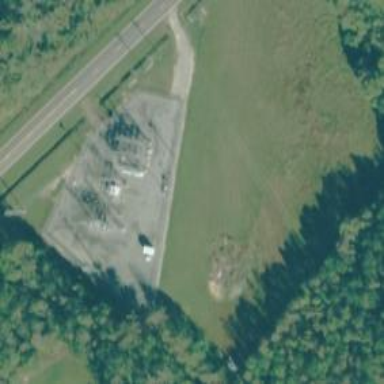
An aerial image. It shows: There is distribution substation enclosed by fence.